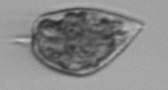
Label: Prorocentrum_micans